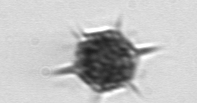
Label: Dictyocha